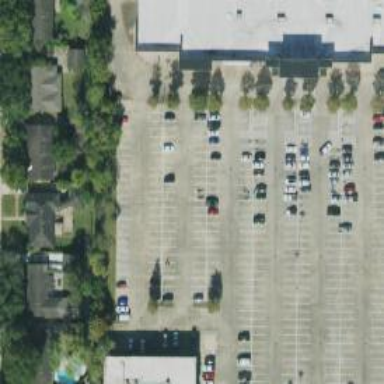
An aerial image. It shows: Parking space is available.